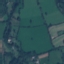
Label: Pasture